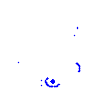
Particle: proton